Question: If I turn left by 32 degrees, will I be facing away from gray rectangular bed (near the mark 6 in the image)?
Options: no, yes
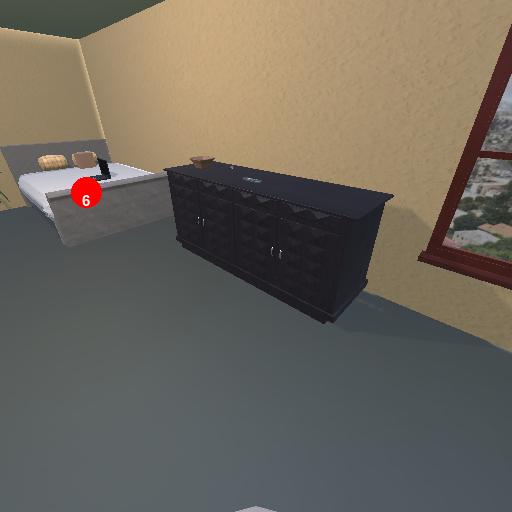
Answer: no